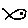
Label: fish